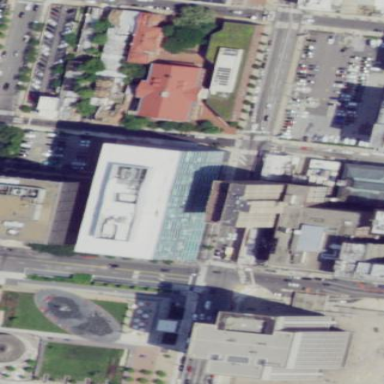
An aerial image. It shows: Courthouse building.